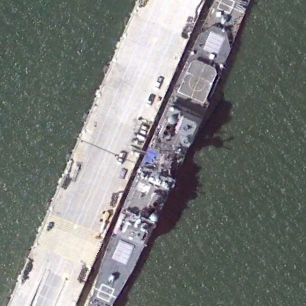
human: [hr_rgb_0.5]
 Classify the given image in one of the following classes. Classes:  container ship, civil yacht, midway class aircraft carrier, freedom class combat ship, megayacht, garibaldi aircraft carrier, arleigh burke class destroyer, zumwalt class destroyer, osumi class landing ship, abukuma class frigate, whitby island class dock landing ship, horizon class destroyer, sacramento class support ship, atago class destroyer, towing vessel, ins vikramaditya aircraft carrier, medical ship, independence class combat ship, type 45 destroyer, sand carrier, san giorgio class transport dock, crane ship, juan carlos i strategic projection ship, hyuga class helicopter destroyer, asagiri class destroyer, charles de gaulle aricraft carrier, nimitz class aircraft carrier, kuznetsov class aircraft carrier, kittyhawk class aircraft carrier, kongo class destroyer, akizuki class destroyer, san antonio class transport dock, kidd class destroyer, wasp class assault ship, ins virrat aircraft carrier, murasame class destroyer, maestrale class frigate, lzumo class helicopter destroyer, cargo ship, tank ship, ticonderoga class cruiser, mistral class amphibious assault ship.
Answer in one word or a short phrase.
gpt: Ticonderoga class cruiser